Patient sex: M
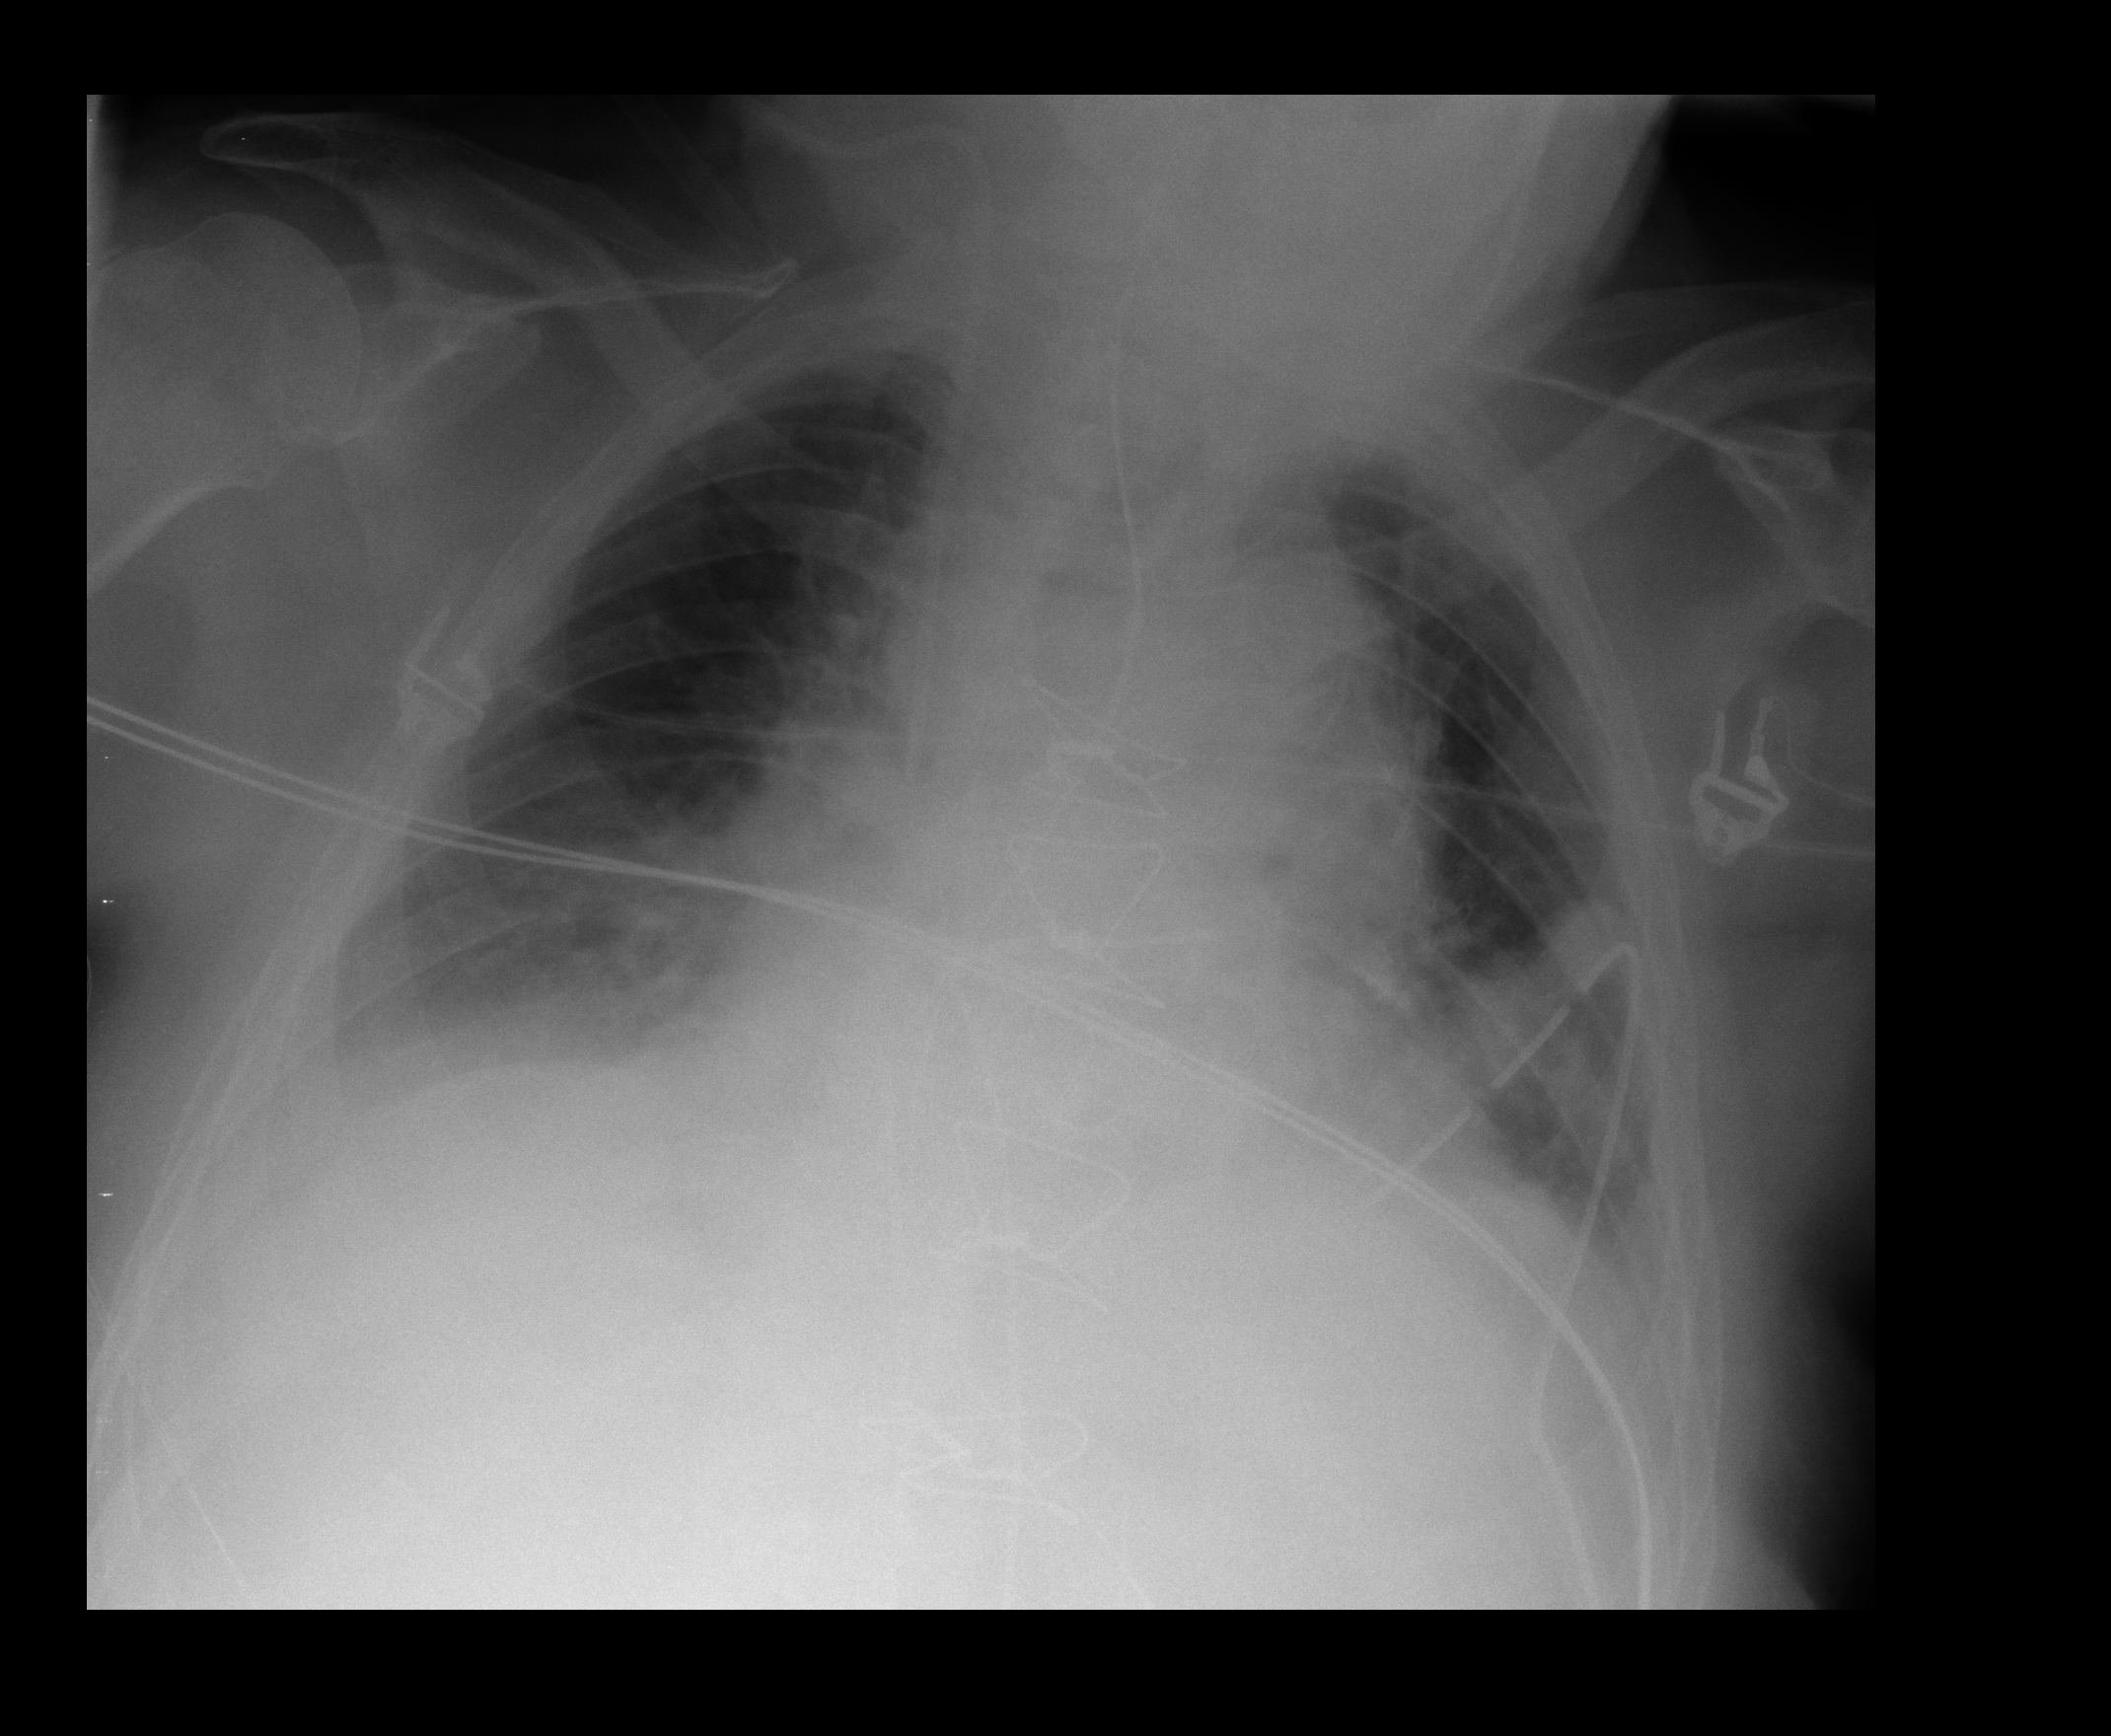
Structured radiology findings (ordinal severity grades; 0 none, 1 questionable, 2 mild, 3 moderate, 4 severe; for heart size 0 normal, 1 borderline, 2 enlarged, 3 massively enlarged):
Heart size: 2
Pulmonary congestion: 2
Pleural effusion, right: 1
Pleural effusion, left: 0
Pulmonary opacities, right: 0
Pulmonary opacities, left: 0
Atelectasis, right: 2
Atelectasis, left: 2